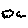
Label: cloud